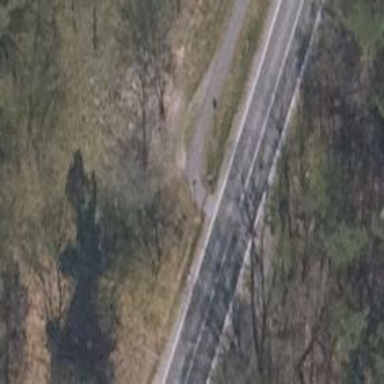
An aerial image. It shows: Secondary road with asphalt surface.